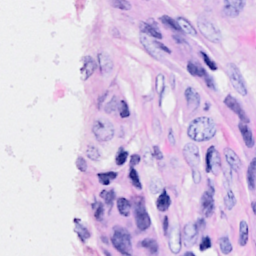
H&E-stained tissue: Breast